Question: I am trying to make a popup window appear above/below an item that is clicked inside of a ListView.
However, the problem is that the View that is coming in from the OnItemClick method is only giving me its X & Y values relative to the ListView itself. I also checked the ListView and that is also giving me x=0 y=0 despite the fact that there are other views above it.
I ran through all the values in hierarchyviewer, but didn't see the values I was looking for. (And not I'm having major problems getting it to work again).
Any advice?
'''
@Override
public void onListItemClick(ListView listView, View view, int position, long id) {
LayoutInflater inflater = getLayoutInflater(null);
PopupWindow quickRail = new PopupWindow(
inflater.inflate(R.layout.quanitity_controls, null), view.getMeasuredWidth(),
view.getMeasuredHeight());
int[] location = {
0, 0
};
// This doesn't place this window right on top of the view
quickRail.showAtLocation(view, Gravity.CENTER, 0, location[1]);
}
'''
Both items in the list are making the Popup appear in the same place.

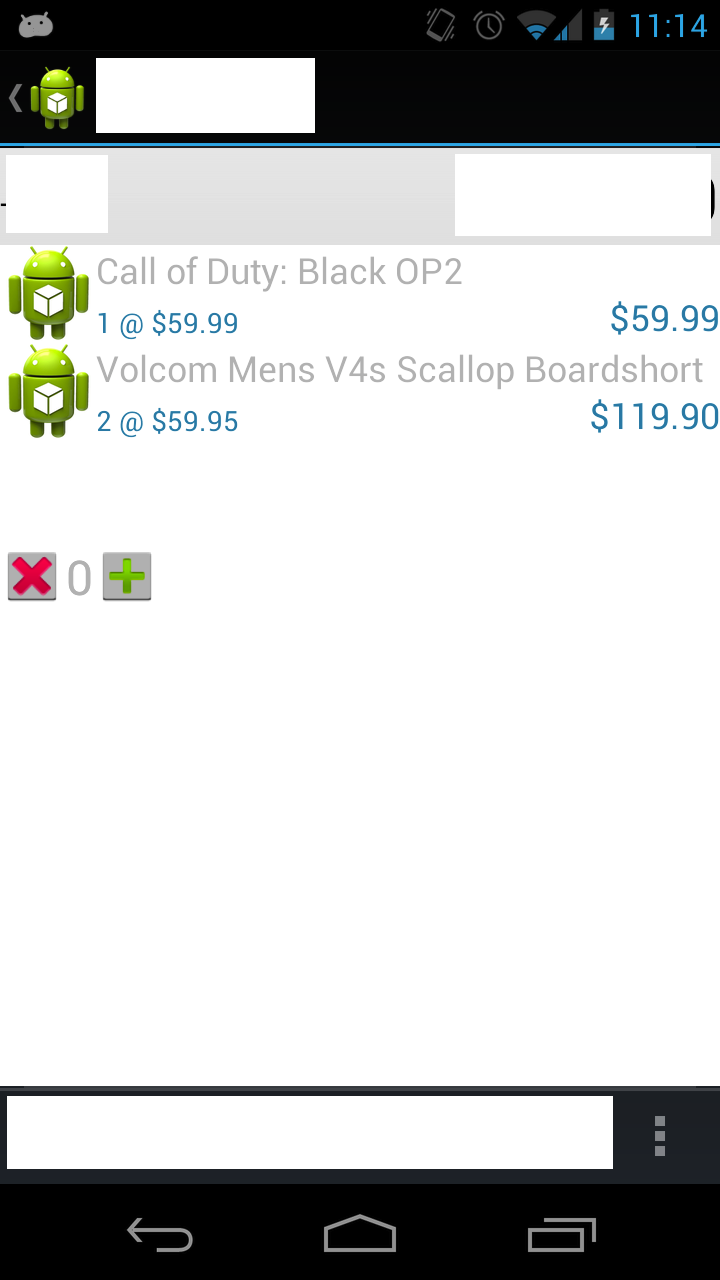
Answer: This should work
'''
//Activity windows height
int totalHeight = getWindowManager().getDefaultDisplay().getHeight();
int[] location = new int[2];
v.getLocationOnScreen(location);
'''
The location array should have the x and y values of the view.
'v' is the view object passed on the onItemClickListener.
Im adding some parts I used for my project. It might be helpful. I had an actionbar on the top of the listview and this code seemed to work fine.
The requirement was to bring a small menu either on top or below a list item. So when an item is selected, I check if the selected list item is in the upper half of the screen, if so put the menu below the list item otherwise put it on top of the list item.
Here's the code
ListItem click code
'''
listView.setOnItemClickListener(new OnItemClickListener() {
public void onItemClick(AdapterView<?> parent, View view, int position
, long id) {
showQuickActionMenu(position,view);
}
});
private void showQuickActionMenu(int pos, View v){
LayoutInflater inflater =
(LayoutInflater) getSystemService(Context.LAYOUT_INFLATER_SERVICE);
//This is just a view with buttons that act as a menu.
View popupView = inflater.inflate(R.layout.ticket_list_menu, null);
popupView.findViewById(R.id.menu_view).setTag(pos);
popupView.findViewById(R.id.menu_change_status).setTag(pos);
popupView.findViewById(R.id.menu_add_note).setTag(pos);
popupView.findViewById(R.id.menu_add_attachment).setTag(pos);
window = PopupHelper.newBasicPopupWindow(TicketList.this);
window.setContentView(popupView);
int totalHeight = getWindowManager().getDefaultDisplay().getHeight();
int[] location = new int[2];
v.getLocationOnScreen(location);
if (location[1] < (totalHeight / 2.0)) {
PopupHelper.showLikeQuickAction(window, popupView, v
, getWindowManager(),0,0,PopupHelper.UPPER_HALF);
} else {
PopupHelper.showLikeQuickAction(window, popupView, v
, getWindowManager(),0, 0,PopupHelper.LOWER_HALF);
}
}
'''
This the PopupHelper class I use
'''
public class PopupHelper {
public static final int UPPER_HALF = 0;
public static final int LOWER_HALF = 1;
public static PopupWindow newBasicPopupWindow(Context context) {
final PopupWindow window = new PopupWindow(context);
// when a touch even happens outside of the window
// make the window go away
window.setTouchInterceptor(new OnTouchListener() {
public boolean onTouch(View v, MotionEvent event) {
if(event.getAction() == MotionEvent.ACTION_OUTSIDE) {
window.dismiss();
return true;
}
return false;
}
});
window.setWidth(WindowManager.LayoutParams.WRAP_CONTENT);
window.setHeight(WindowManager.LayoutParams.WRAP_CONTENT);
window.setTouchable(true);
window.setFocusable(true);
window.setOutsideTouchable(true);
window.setBackgroundDrawable(
new ColorDrawable(android.R.color.darker_gray));
return window;
}
/**
* Displays like a QuickAction from the anchor view.
*
* @param xOffset
* offset in the X direction
* @param yOffset
* offset in the Y direction
*/
public static void showLikeQuickAction(PopupWindow window, View root,
View anchor, WindowManager windowManager, int xOffset
,int yOffset,int section) {
//window.setAnimationStyle(R.style.Animations_GrowFromBottomRight);
int[] location = new int[2];
anchor.getLocationOnScreen(location);
Rect anchorRect = new Rect(location[0], location[1], location[0] +
anchor.getWidth(), location[1] + anchor.getHeight());
root.measure(LayoutParams.WRAP_CONTENT, LayoutParams.WRAP_CONTENT);
int rootWidth = root.getMeasuredWidth();
int rootHeight = root.getMeasuredHeight();
int screenWidth = windowManager.getDefaultDisplay().getWidth();
int screenHeight = windowManager.getDefaultDisplay().getHeight();
int xPos = ((screenWidth - rootWidth) / 2) + xOffset;
int yPos = anchorRect.top - rootHeight + yOffset;
xPos = (screenWidth - rootWidth);
if(section == UPPER_HALF){
yPos = anchorRect.top + anchor.getMeasuredHeight();
} else {
yPos = anchorRect.top - rootHeight;
}
window.showAtLocation(anchor, Gravity.NO_GRAVITY, xPos, yPos);
}
}
'''